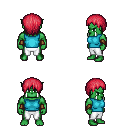
a pixel art fantasy rpg character, male body template, orc, green skin, teal sleeveless shirt, white pants, ruby red plain hairstyle, leather bracers, four views (front, back, left, right), 2x2 character sprite sheet, small pixel art, hard edges, no anti-aliasing